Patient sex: F
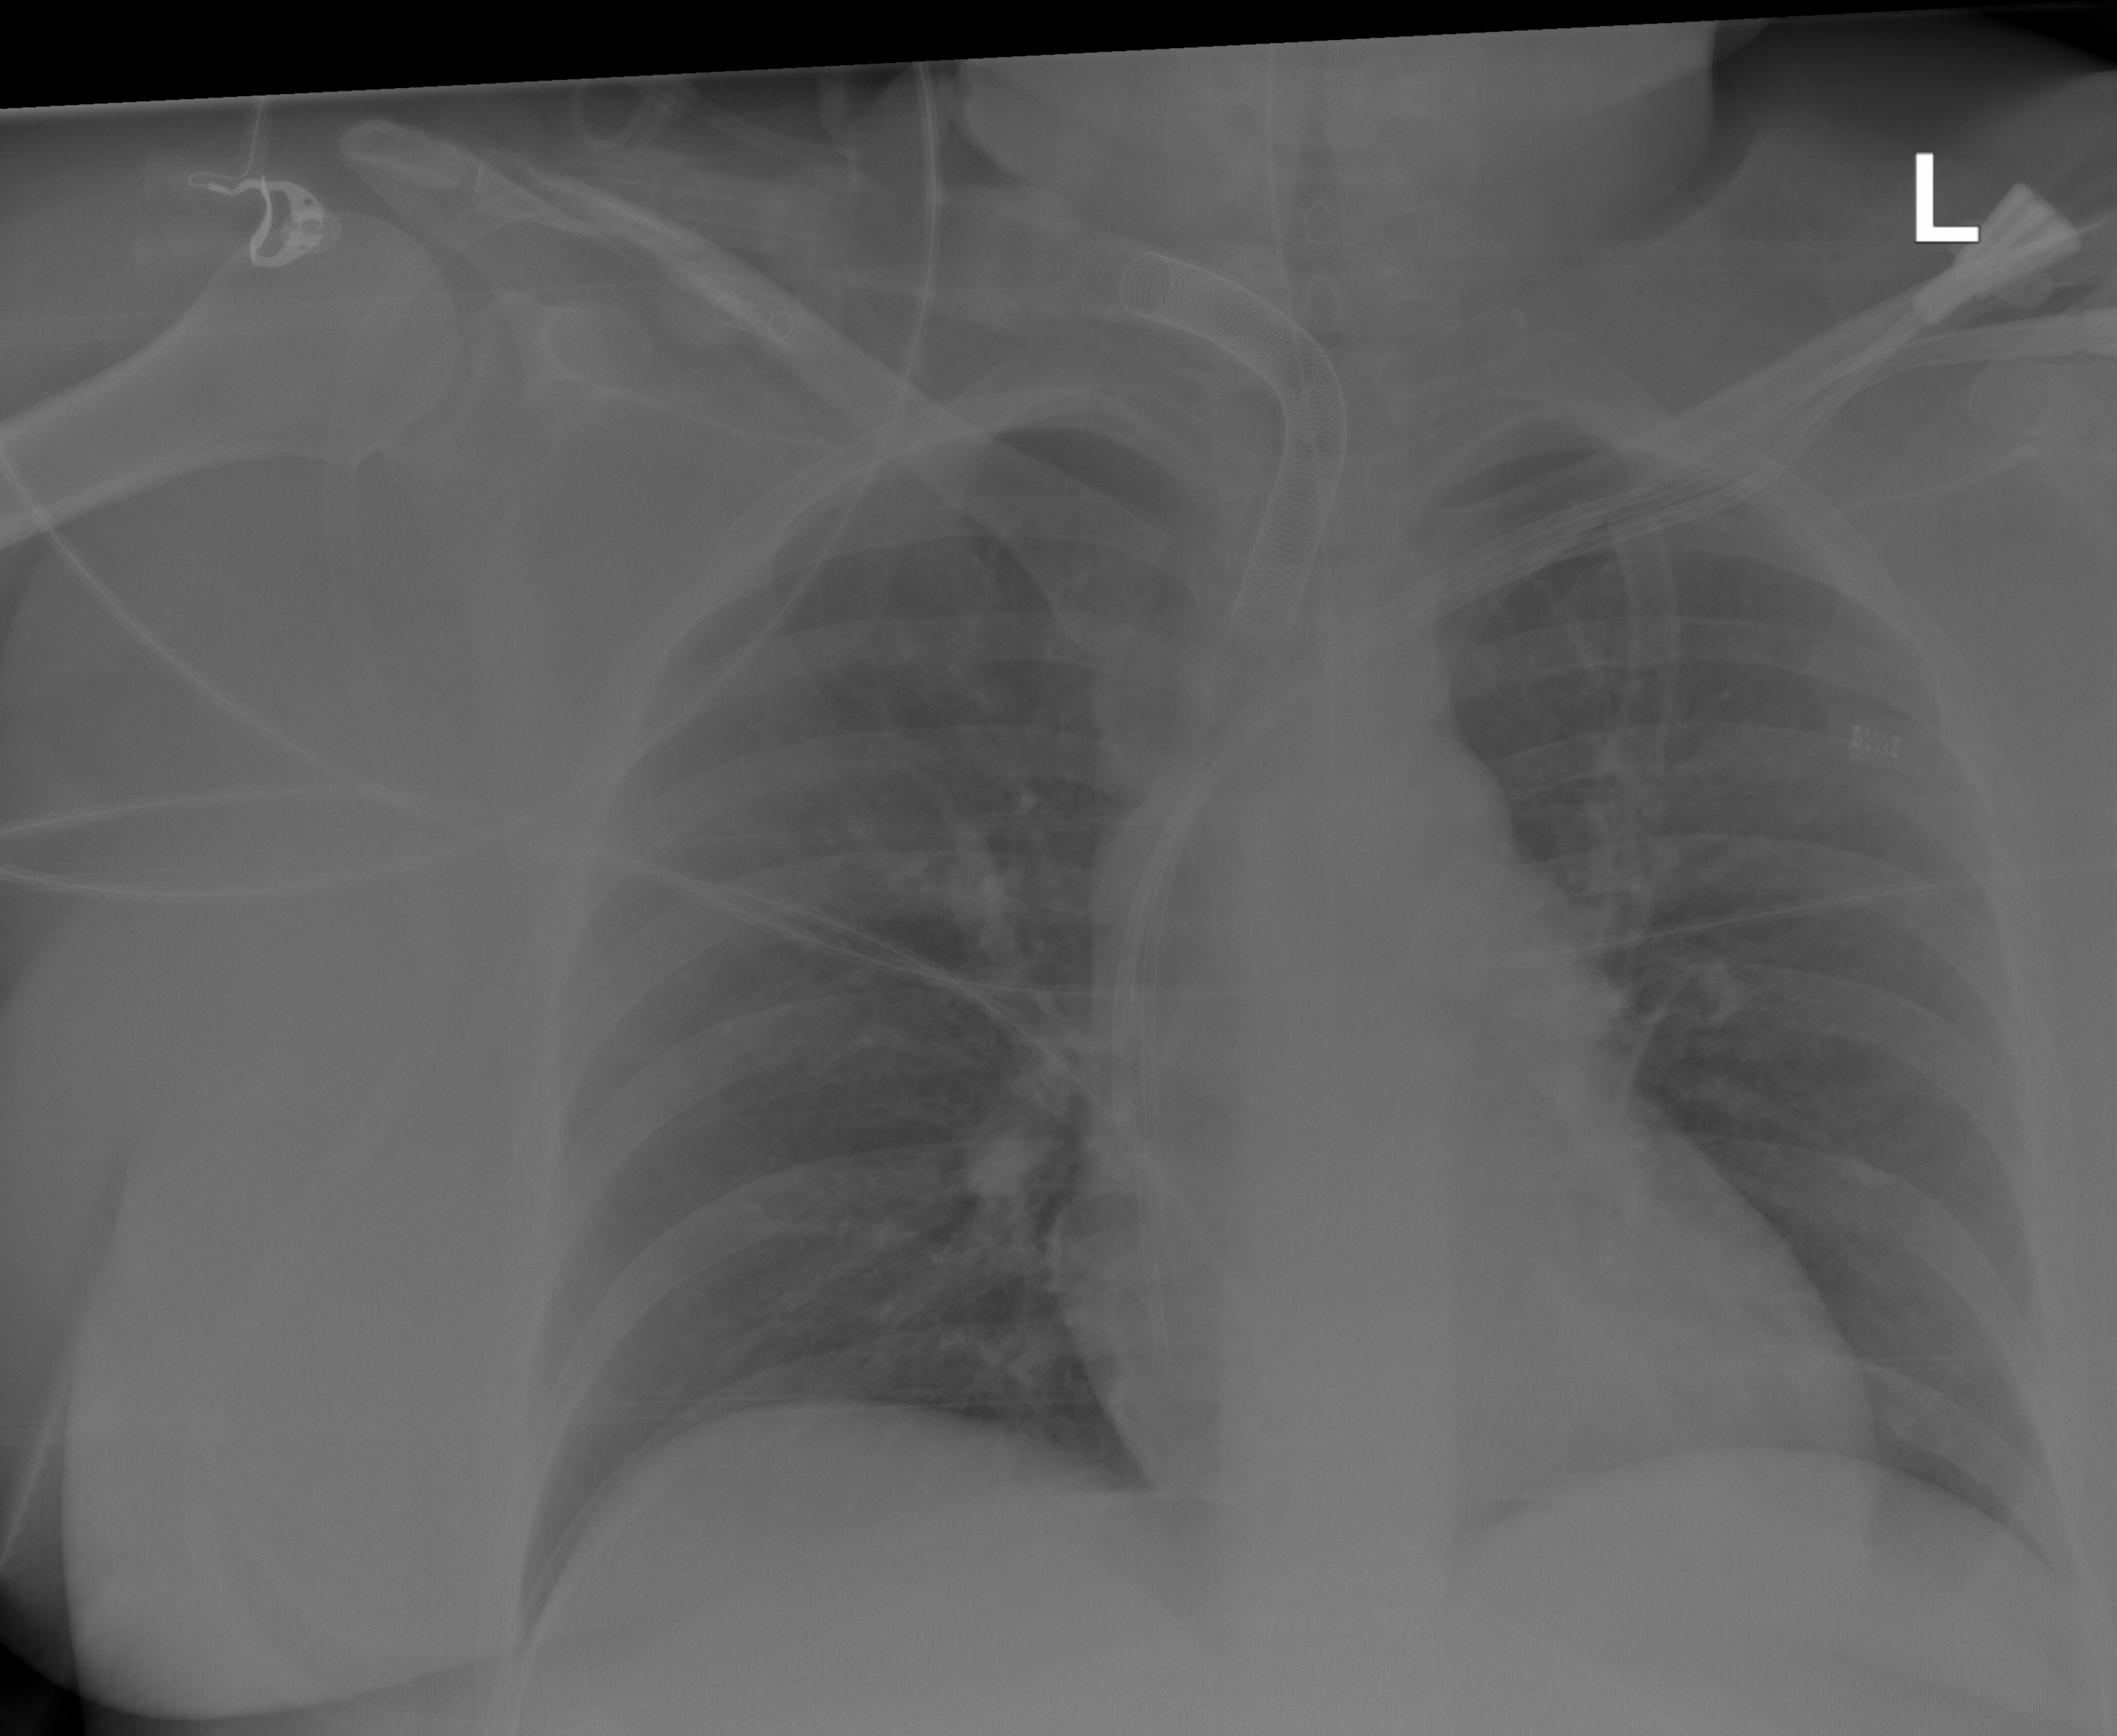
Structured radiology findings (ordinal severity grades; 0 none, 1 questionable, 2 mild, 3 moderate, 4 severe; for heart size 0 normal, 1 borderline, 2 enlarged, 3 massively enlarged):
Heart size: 0
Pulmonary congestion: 0
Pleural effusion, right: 0
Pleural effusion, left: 0
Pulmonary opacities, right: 0
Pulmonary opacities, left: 0
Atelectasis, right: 2
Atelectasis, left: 0